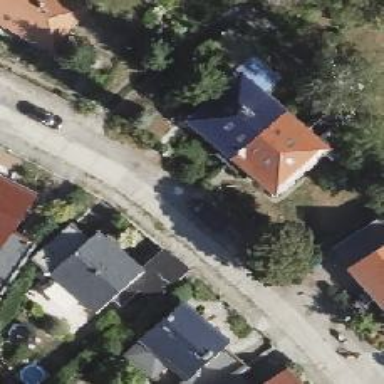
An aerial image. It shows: Residential road with concrete surface.